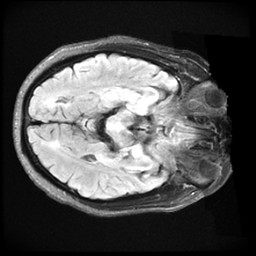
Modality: FLAIR
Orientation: axial
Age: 34
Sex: male
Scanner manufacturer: ge
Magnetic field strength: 3 T
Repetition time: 11 s
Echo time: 0.1497 s